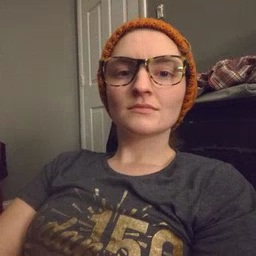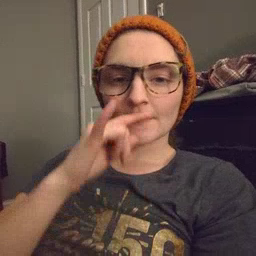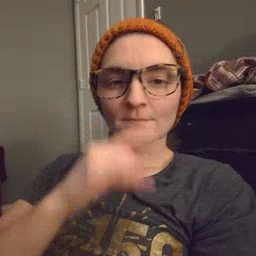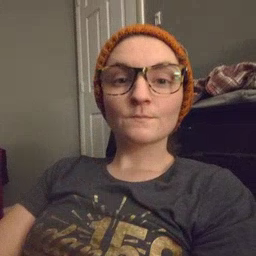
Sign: child